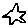
Label: star